Interaction volume radius: 5 \u00c5
Interaction volume height: 25 \u00c5
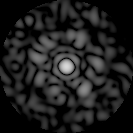
Disorder parameter: 0.7391